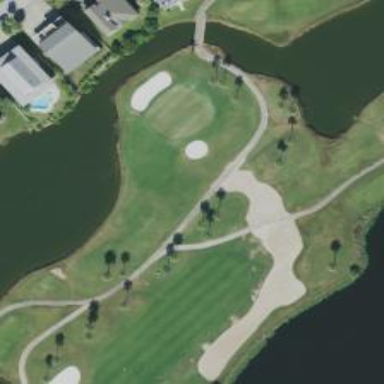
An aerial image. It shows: Path used for both walking and golf.